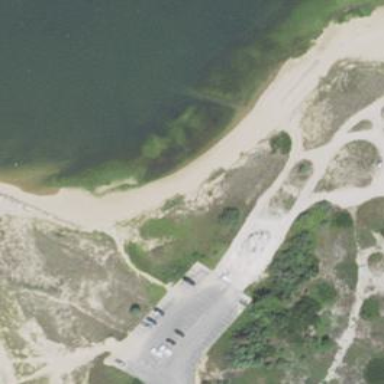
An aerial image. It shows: Sandy beach with natural surface.